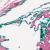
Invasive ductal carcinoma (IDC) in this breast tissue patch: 0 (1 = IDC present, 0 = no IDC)